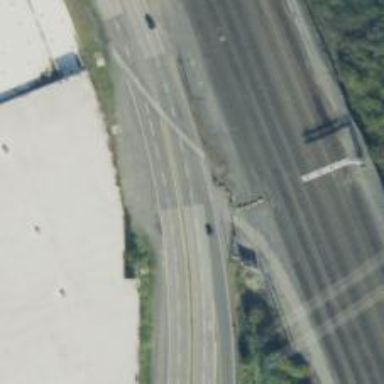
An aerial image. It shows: Trunk link highway.